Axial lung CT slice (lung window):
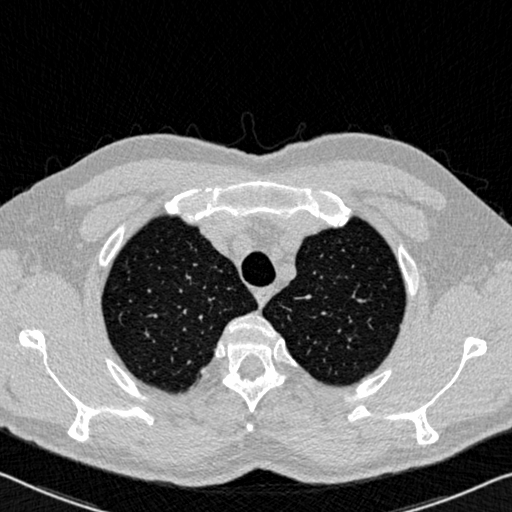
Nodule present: no